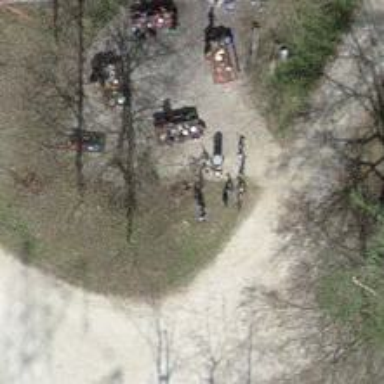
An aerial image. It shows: Picnic site for tourists.